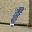
Label: 1